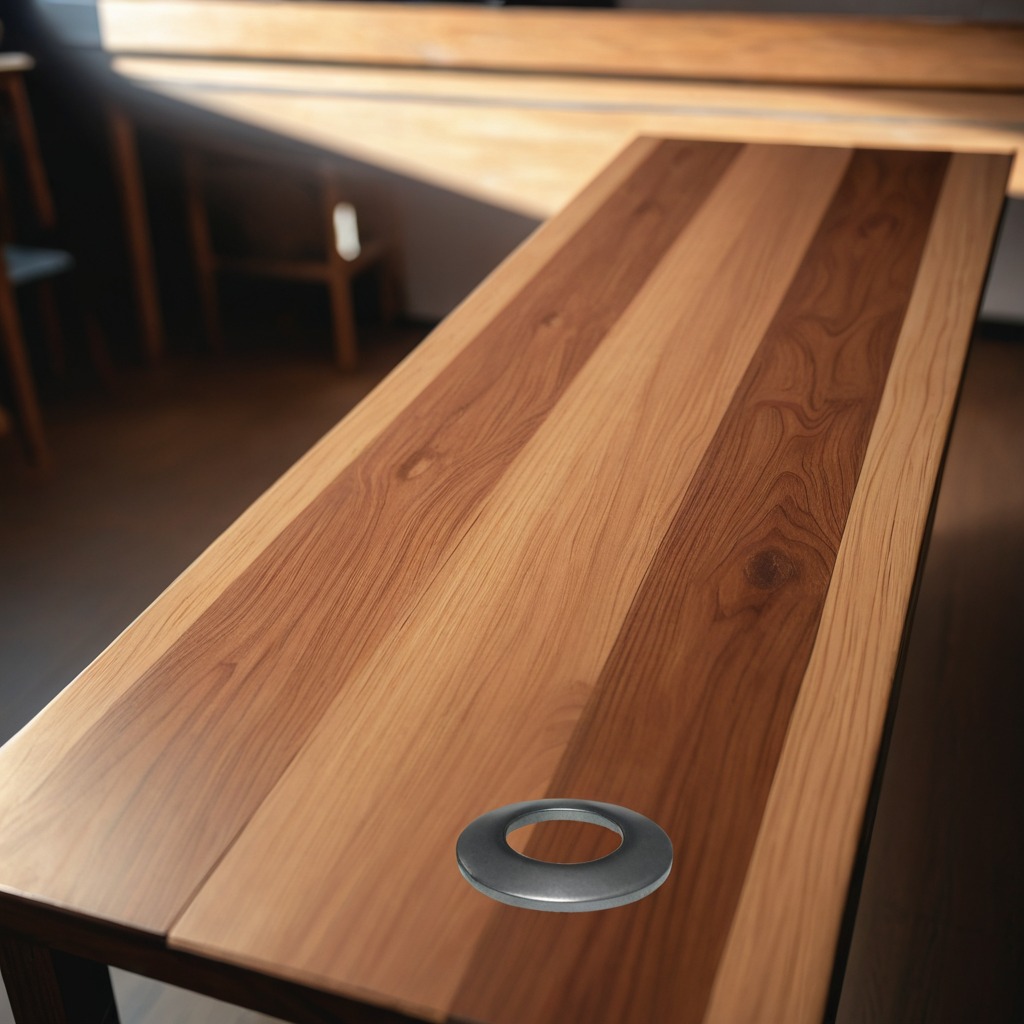
A flat metal washer lies on the wooden table in a carpentry studio rich wood textures side lighting.